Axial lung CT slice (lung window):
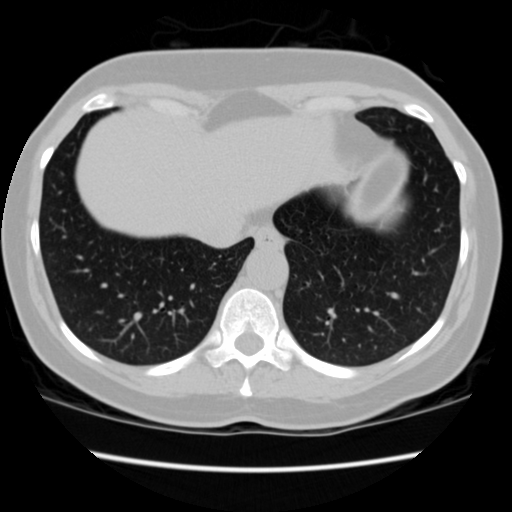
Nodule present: no